Field crop: maize
Growth stage: 2
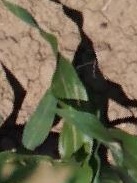
Species: maize